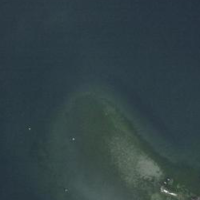
EUNIS habitat code: 14
Species observed at this site:
Sterna hirundo